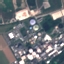
Label: Industrial